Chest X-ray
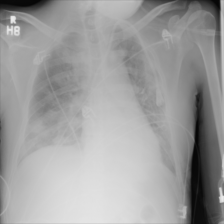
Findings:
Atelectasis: negative
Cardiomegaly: negative
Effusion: negative
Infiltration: negative
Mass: negative
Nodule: negative
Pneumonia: negative
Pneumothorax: negative
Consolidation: positive
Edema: negative
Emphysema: negative
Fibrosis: negative
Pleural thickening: negative
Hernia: negative